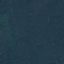
Land use / land cover: Forest